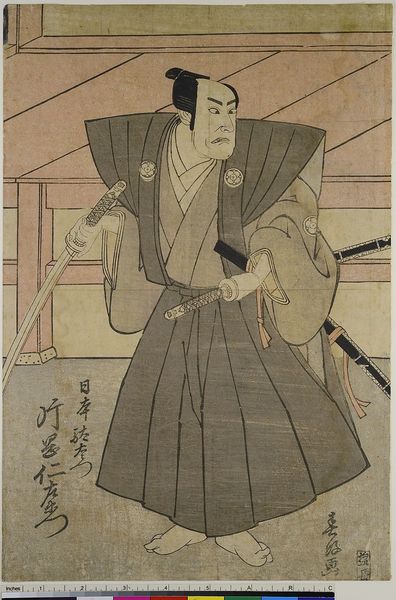
Titel: Der Schauspieler Kataoka Jinzaemon VII als Nihon Daemon
Künstler: Shunk&#x14D;sai Hokush&#x16B;
Standort: Hamburg
Institution: Museum für Kunst und Gewerbe Hamburg
Schlagwörter: mann, zimmer, gesicht, kleidung, theater, füße, holzschnitt, mimik, druckgraphik, druckgrafik, schwert, säbel, china, zeit, schauspieler, farbholzschnitt, schauspielerin, chinese, samurai, kabuki, edo, reproduktionen, druckerzeugnisse, theateraufführung, ukiyo